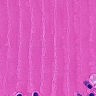
Metastatic tissue present: no